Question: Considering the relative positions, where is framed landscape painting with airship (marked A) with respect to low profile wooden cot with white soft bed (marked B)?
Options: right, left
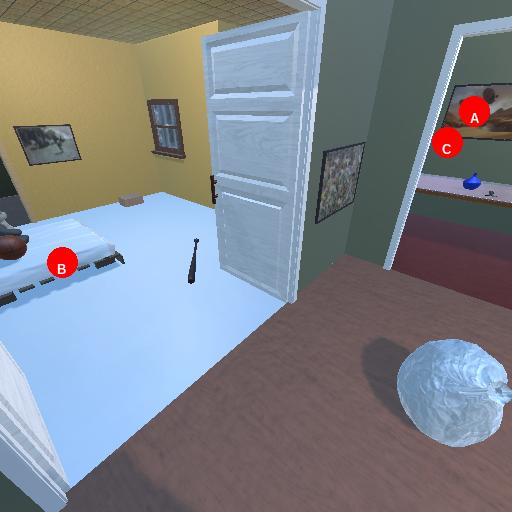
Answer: right